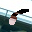
Label: 5